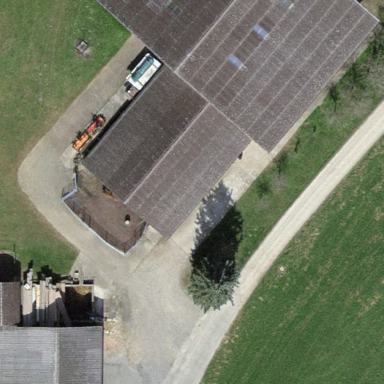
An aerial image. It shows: Farmyard area.